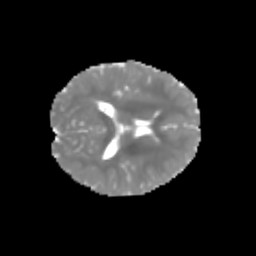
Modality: MD
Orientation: axial
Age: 8
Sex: male
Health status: healthy